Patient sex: M
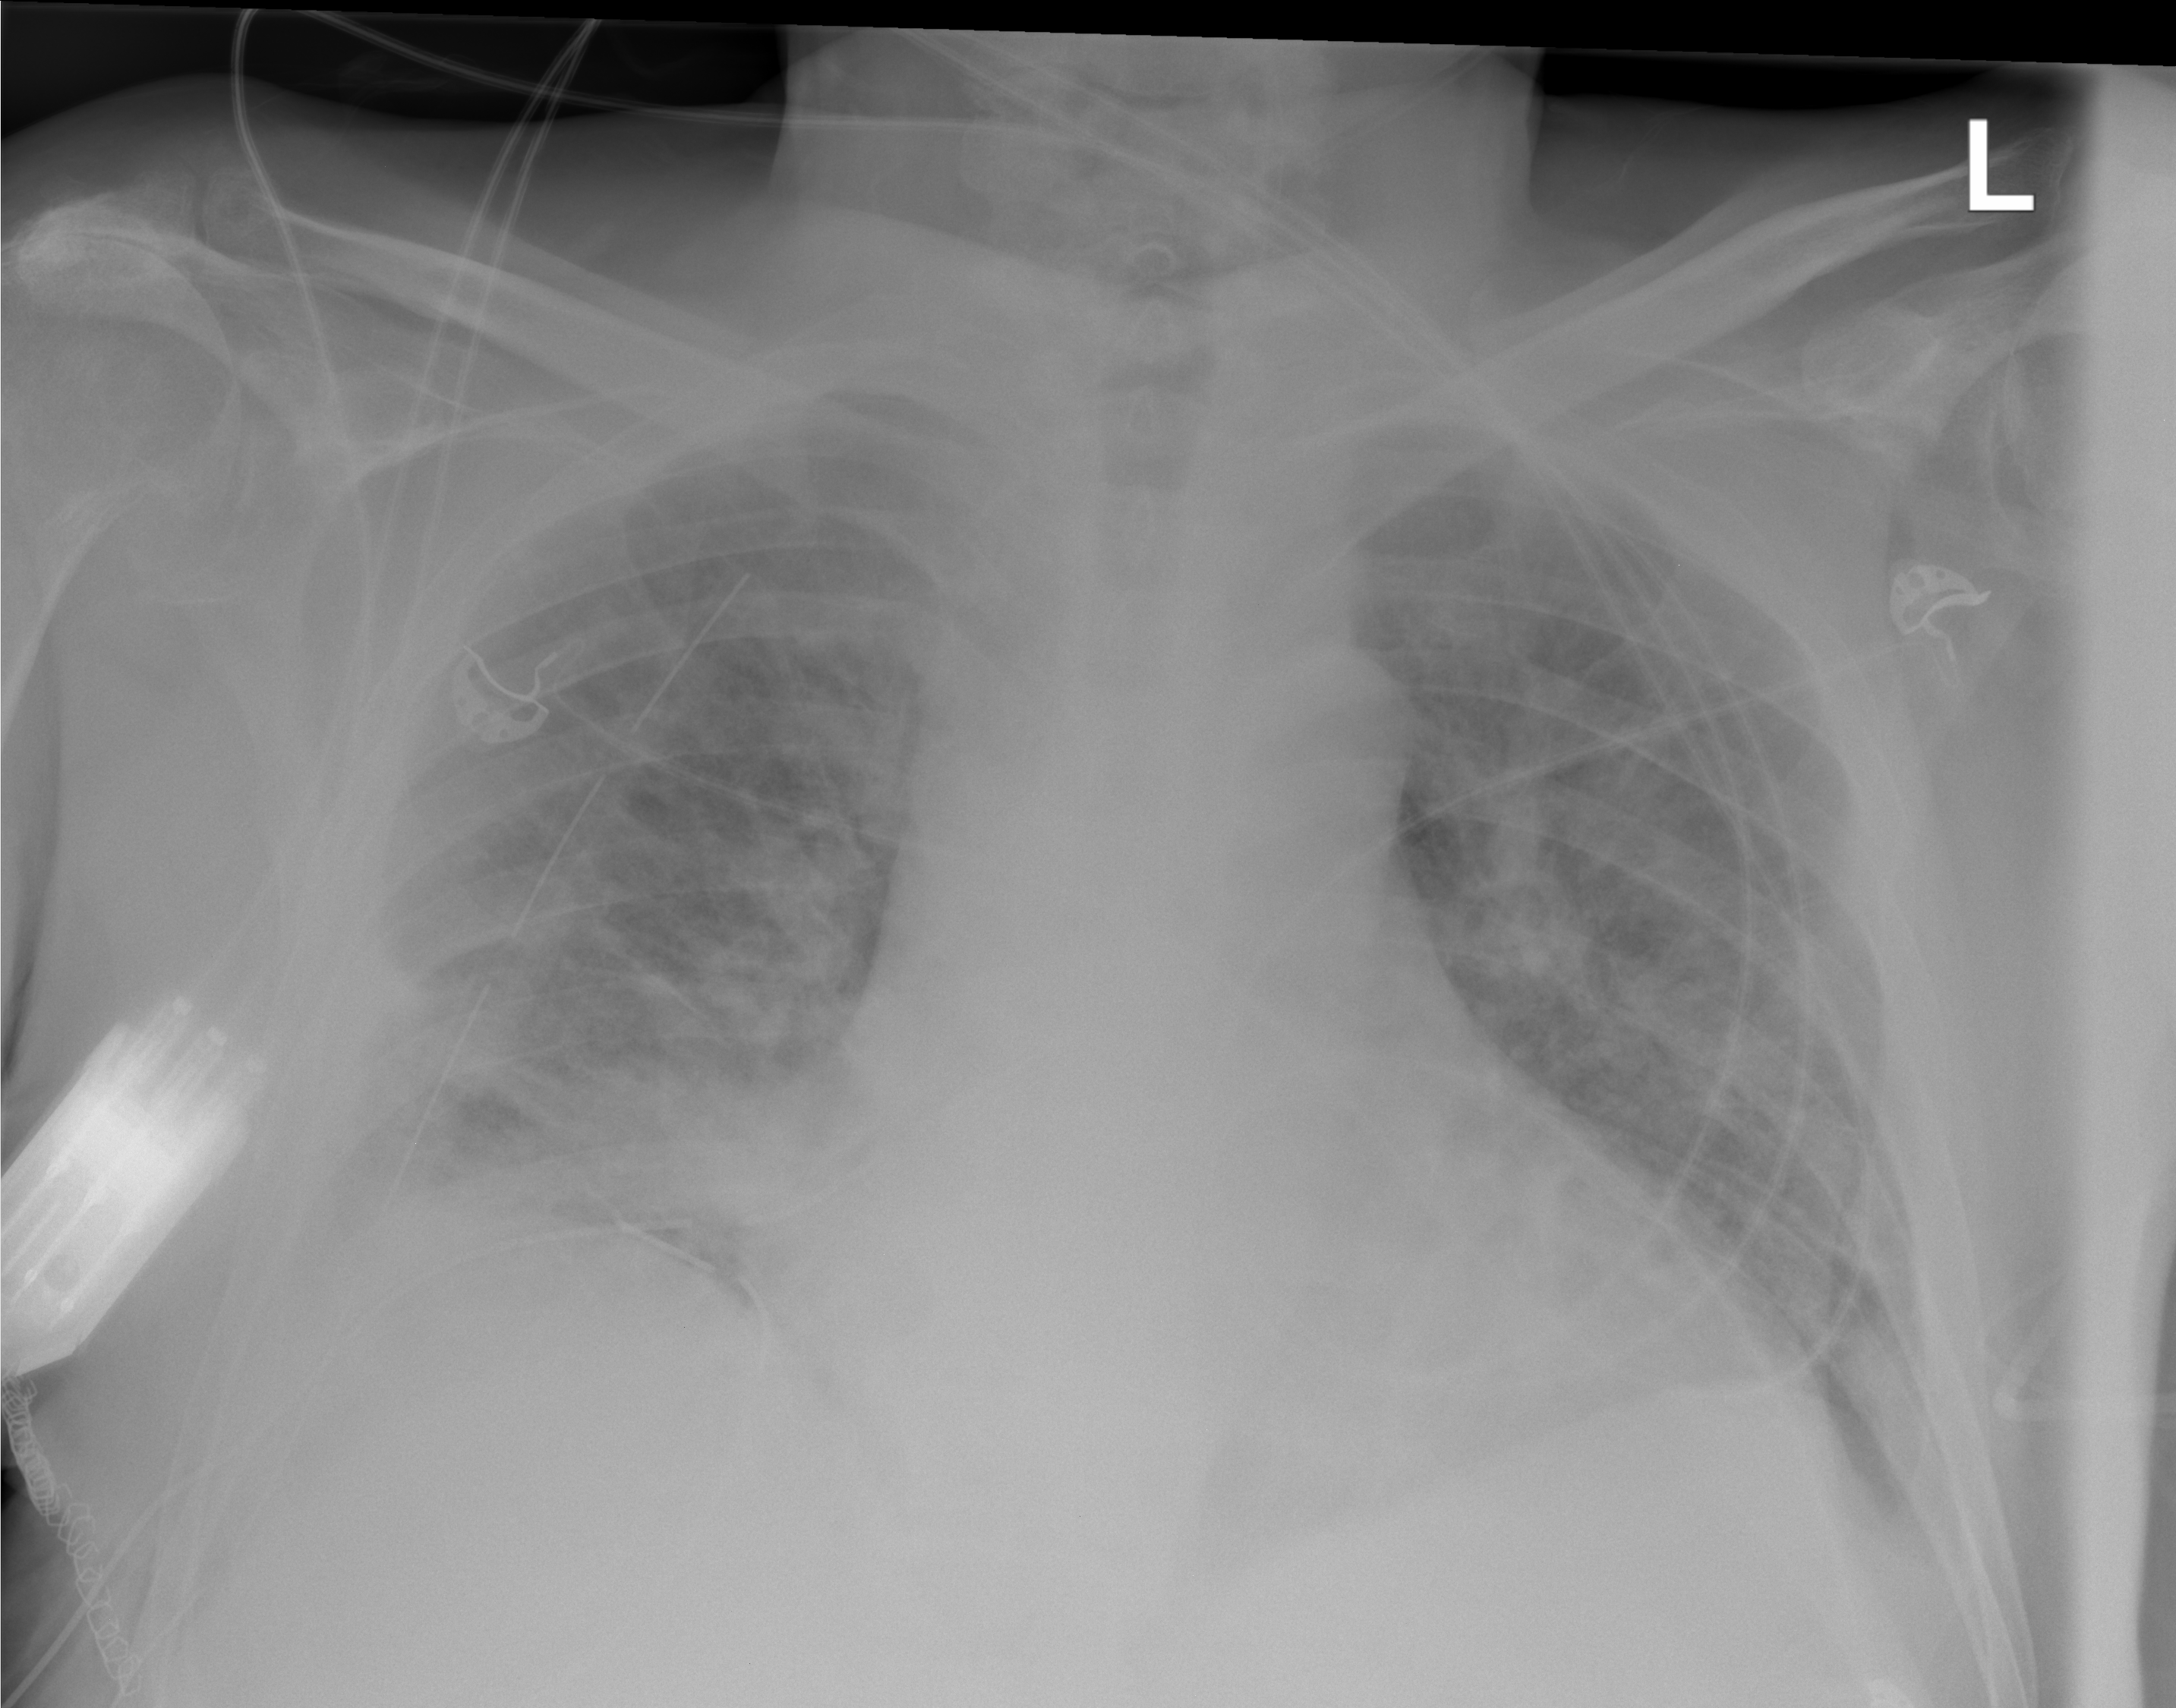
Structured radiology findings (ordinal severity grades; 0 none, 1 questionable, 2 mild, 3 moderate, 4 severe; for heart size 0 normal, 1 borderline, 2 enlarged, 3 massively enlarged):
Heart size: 2
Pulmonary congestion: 3
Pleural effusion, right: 2
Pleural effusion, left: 0
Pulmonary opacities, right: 1
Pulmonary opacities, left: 1
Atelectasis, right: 3
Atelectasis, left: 2